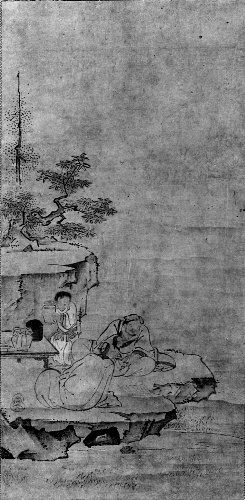
Artist: Tenshō Shūbun
Artist bio: Japanese, active 1414–before 1463
Date: 17th century
Object type: Hanging scroll
Classification: Paintings
Medium: Hanging scroll; ink and color on paper
Culture: Japan
Period: Edo period (1615–1868)
Dimensions: Image: 25 13/16 × 12 3/16 in. (65.5 × 31 cm)
Overall with mounting: 61 11/16 × 16 7/16 in. (156.7 × 41.8 cm)
Overall with knobs: 61 11/16 × 18 1/4 in. (156.7 × 46.4 cm)
Department: Asian Art
Credit line: The Howard Mansfield Collection, Purchase, Rogers Fund, 1936
Accession year: 1936
Repository: Metropolitan Museum of Art, New York, NY
Tags: Men